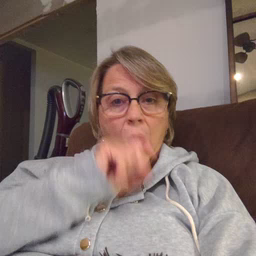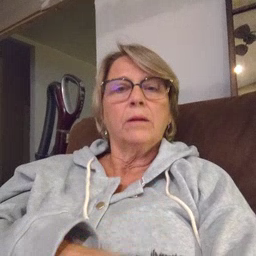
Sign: doll